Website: crate-barrel
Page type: payment
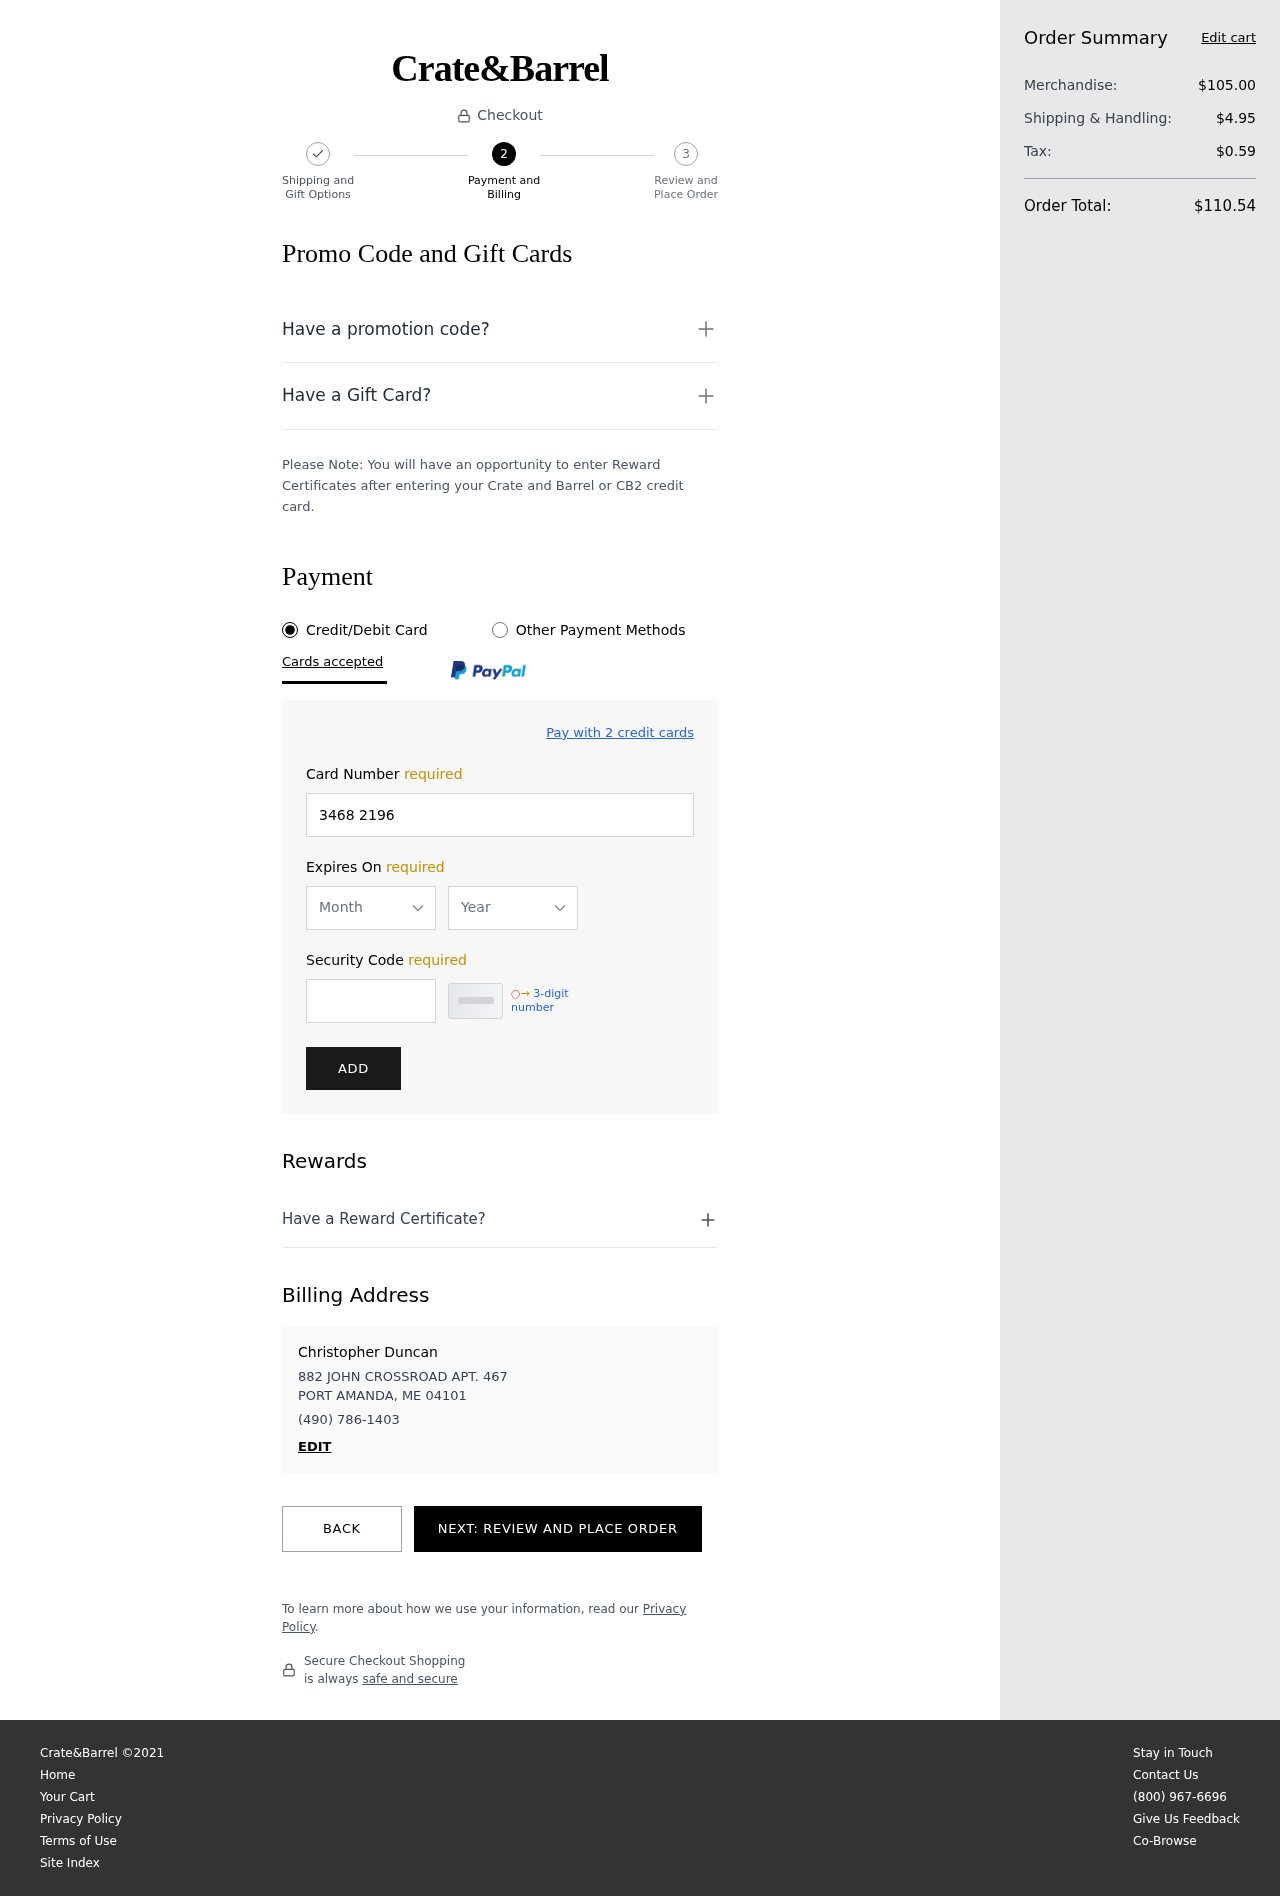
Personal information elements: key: PII_CARD_EXPIRY_MONTH
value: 11
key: PII_CARD_EXPIRY_YEAR
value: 26
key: PII_CITY_STATE_ZIP
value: PORT AMANDA, ME 04101
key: PII_FULLNAME
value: Christopher Duncan
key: PII_PHONE
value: (490) 786-1403
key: PII_STREET
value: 882 JOHN CROSSROAD APT. 467
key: PII_CARD_NUMBER
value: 3468 2196 9012 055
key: PII_CARD_CVV
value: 9746
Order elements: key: ORDER_SUBTOTAL
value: $105.00
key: ORDER_SHIPPING_COST
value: $4.95
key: ORDER_TAX
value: $0.59
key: ORDER_TOTAL
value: $110.54